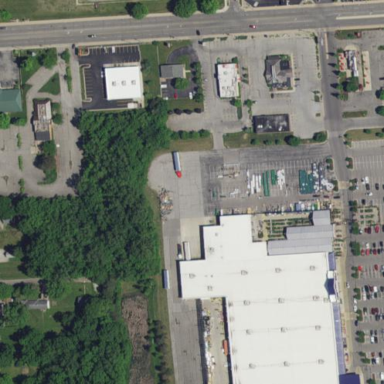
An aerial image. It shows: Commercial area.